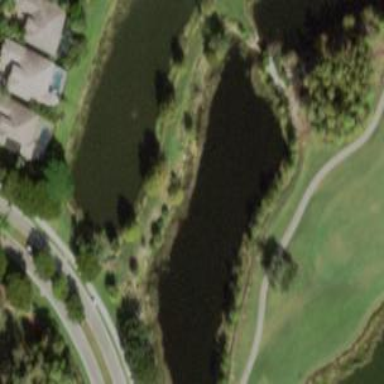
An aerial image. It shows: Water hazard on golf course.